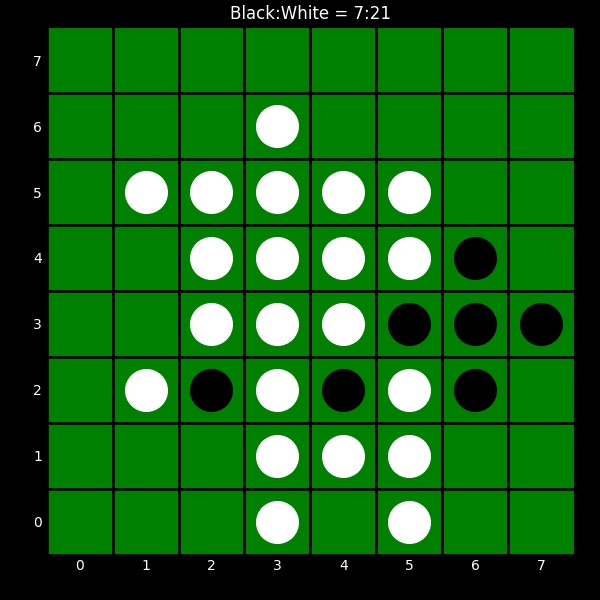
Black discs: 7
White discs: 21